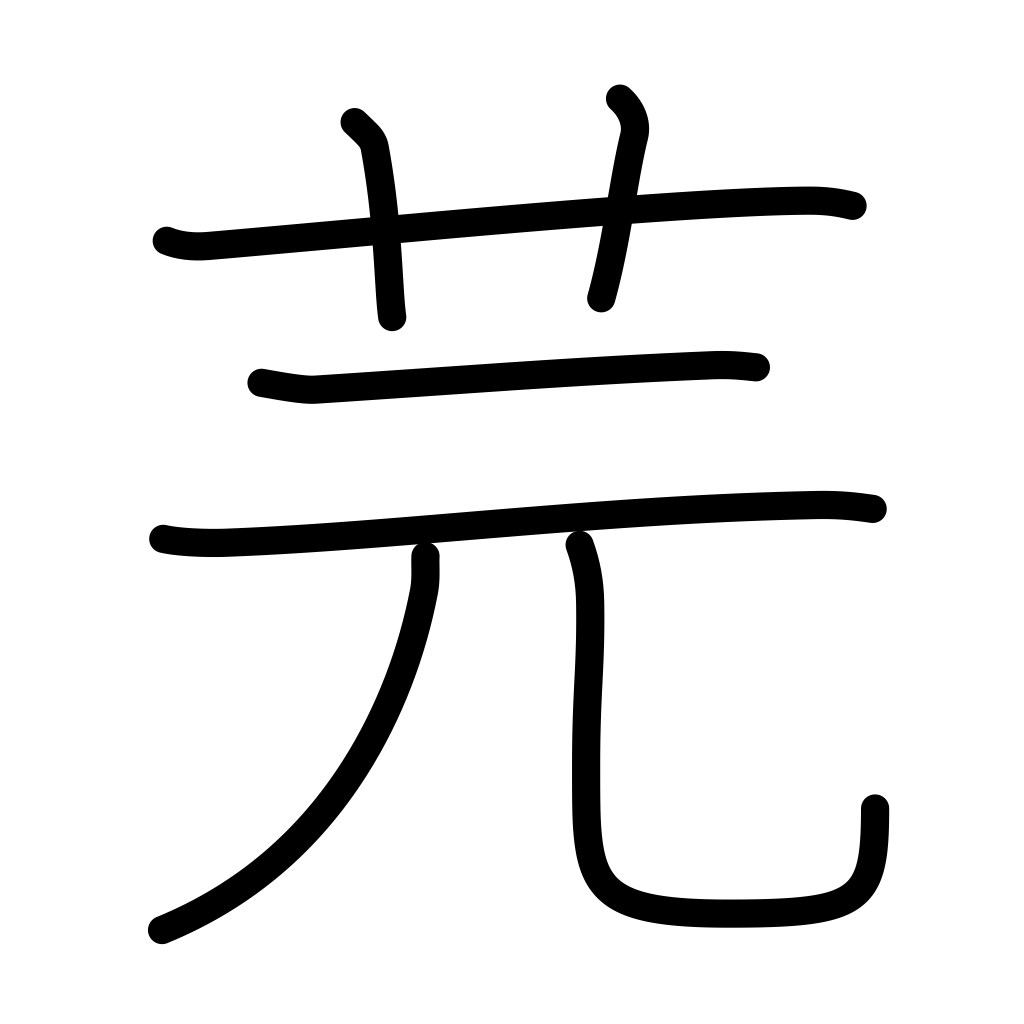
Meaning: type of vetch